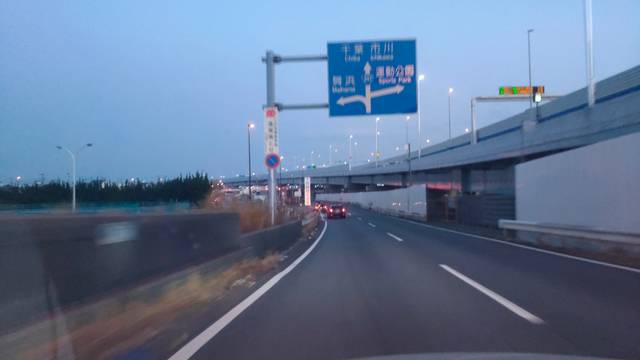
Region: Japan
Coordinates: 35.638, 139.881